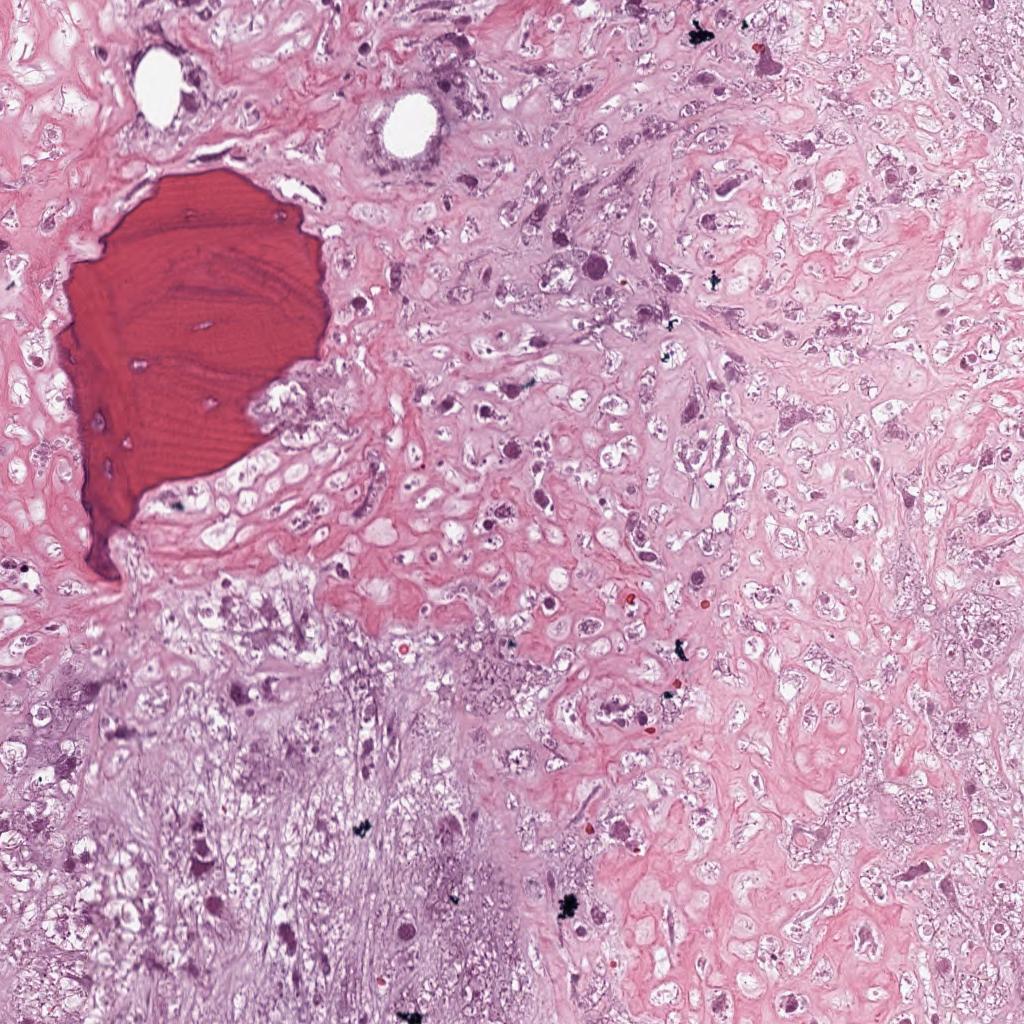
Label: Viable